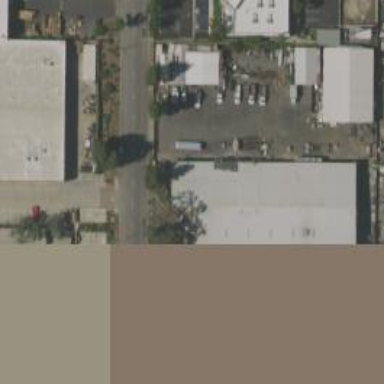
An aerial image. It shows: Warehouse.